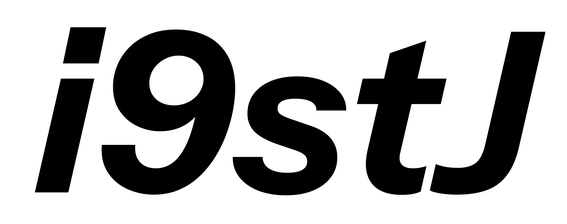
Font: InstrumentSans-Italic_Bold_Italic